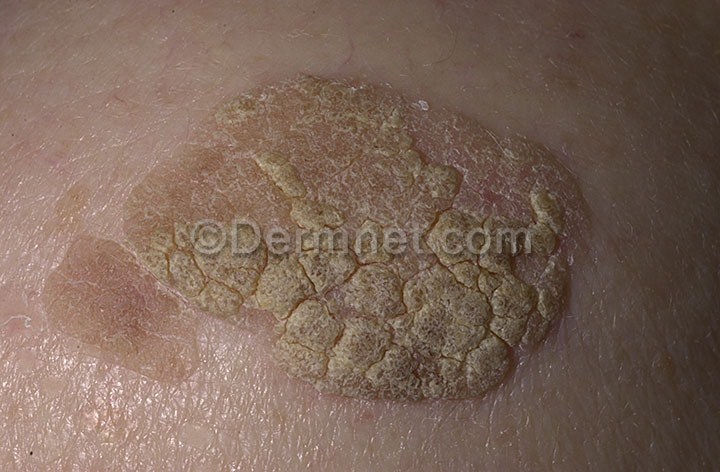
Disease: Seborrheic Keratoses and other Benign Tumors